Question: I'm struggling with getting the concept of memory management with single page applications. This is my code:
'''
var FilterModel = Backbone.Model.extend({});
var taskView = Backbone.View.extend({
template: _.template('<h1><%= title %></h1>'),
initialize: function(){
this.render();
this.listenTo(this.model, 'destroy', this.remove);
console.log(this.model)
},
render: function(){
this.$el.html(this.template(this.model.toJSON()));
return this;
},
events:{
'click h1': 'removeView'
},
removeView: function(){
this.model.destroy();
console.log('removed');
}
});
var filterModel = new FilterModel({title: 'Test'});
var taskview = new taskView({model:filterModel});
// I make heap snapshot before and after the change!
setTimeout(function(){
$("h1").click()}, 3000
)
$('body').append(taskview.$el);
'''
I was told by numerous articles that using "remove" and "destroy" would clean up any memory leaks when removing the DOM tree.
But Chrome profile utility tells otherwise. I get detached DOM elements no matter what I do.
After trying a few things in the responses I still get this in Google Chrome:
Here is jsfiddle: <URL>

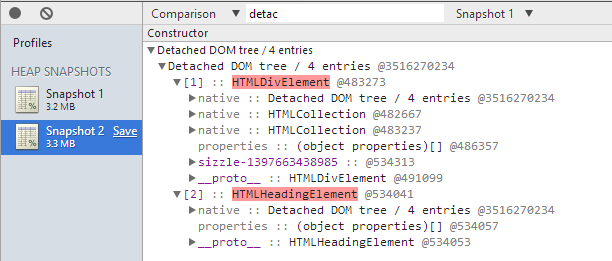
Answer: taskview is still holding a strong reference to this.el, although it is not connected to the dom. This is not a memory leak because taskview is held strongly also by it's variable
To test my assumption just add:
'''
removeView: function(){
this.model.destroy();
this.el = undefined;
this.$el = undefined;
}
'''
Another approach is to undef taskview var
:
When I change: '"click h1" : "removeView"' To '"click": "removeView"' it solves the detached dom node leak.
I suspect this has something to do with jquery selector caching.
You can see in backbone code, the difference is in calling jquery 'on' function with a selector:
'''
if (selector === '') {
this.$el.on(eventName, method);
} else {
this.$el.on(eventName, selector, method);
}
'''
I tried to trace the cache deep into jquery code, with no luck.